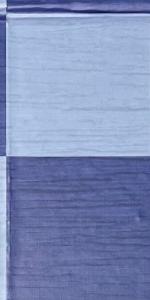
Label: Empty